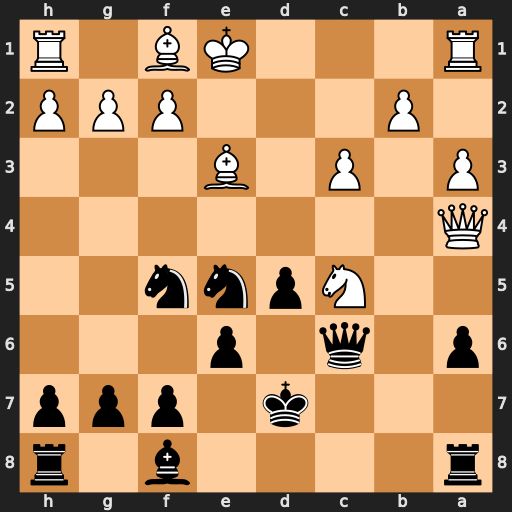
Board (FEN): r4b1r/3k1ppp/p1q1p3/2Npnn2/Q7/P1P1B3/1P3PPP/R3KB1R
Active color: b
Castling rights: KQ
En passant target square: -
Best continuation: Bxc5 Qxc6+ Kxc6